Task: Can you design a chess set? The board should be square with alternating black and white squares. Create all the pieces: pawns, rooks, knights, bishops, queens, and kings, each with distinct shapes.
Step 71:
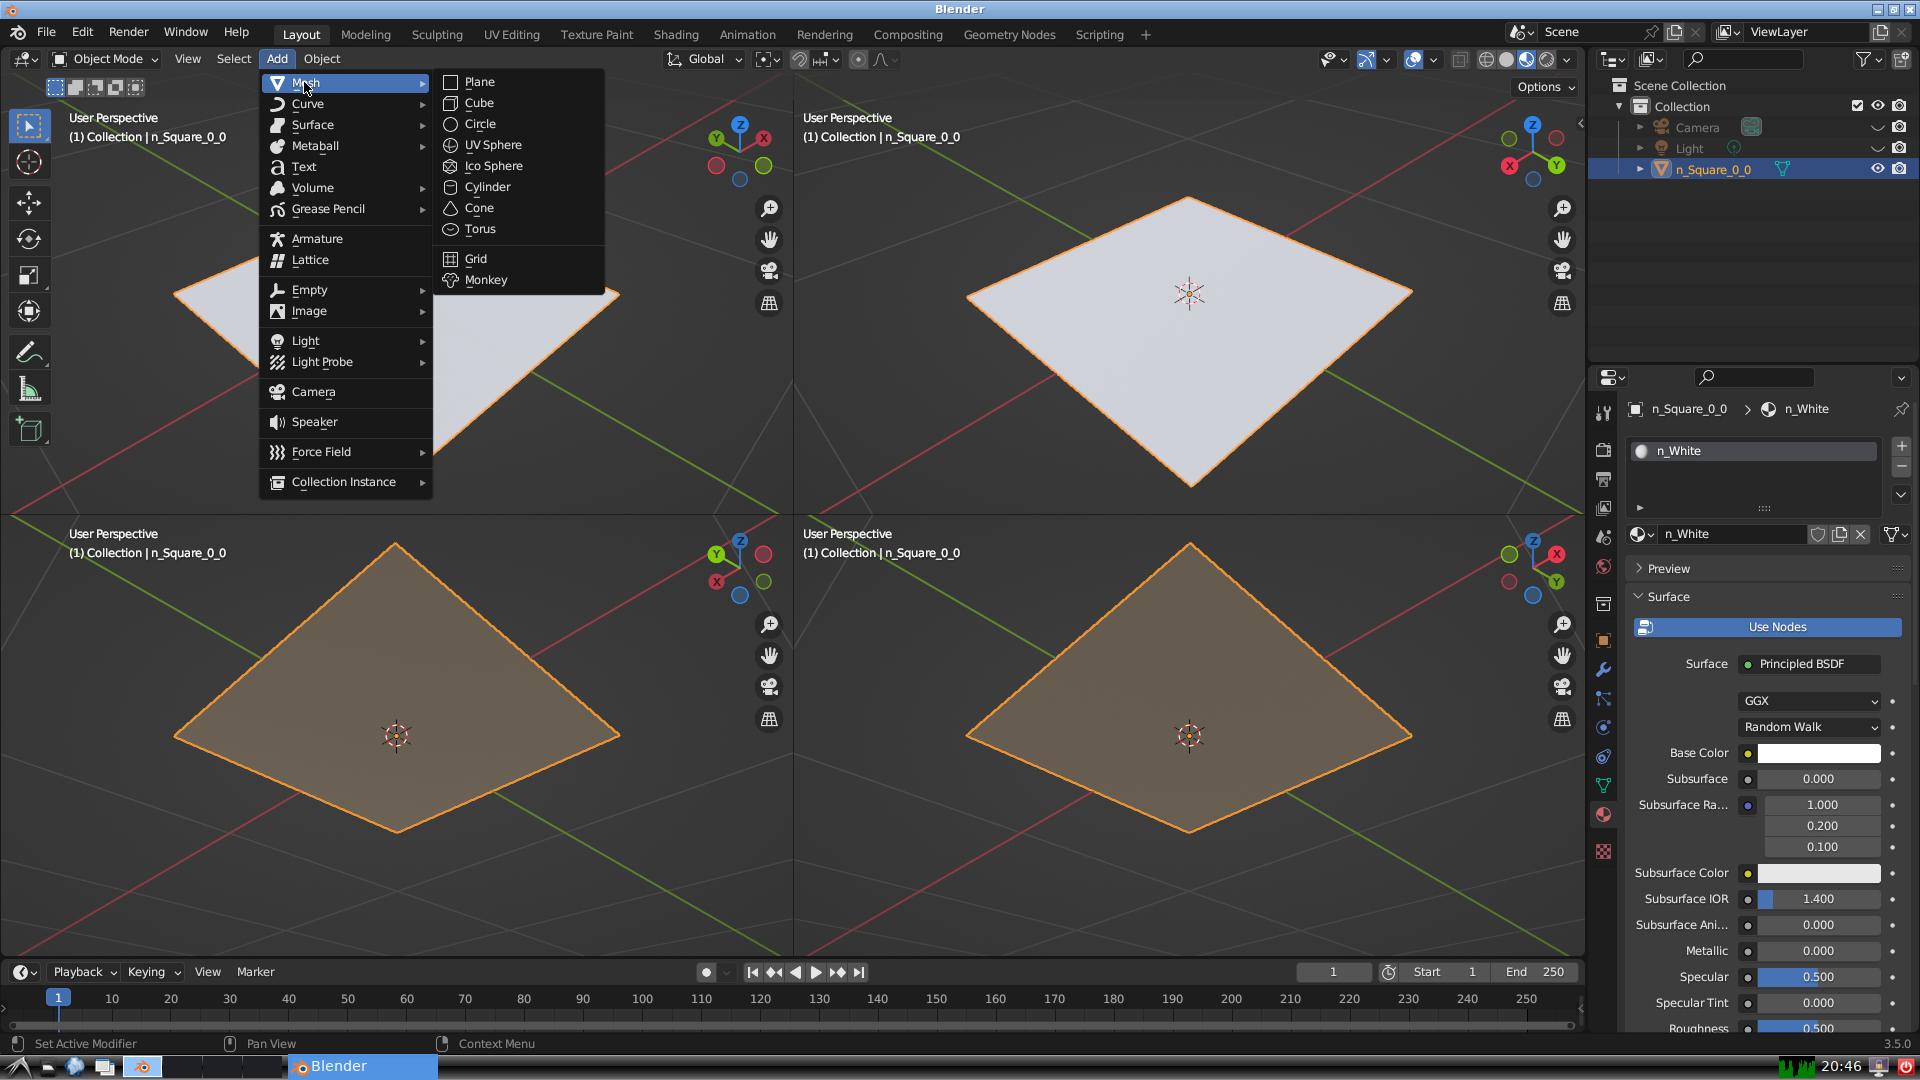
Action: {"mouse_move": [499, 79]}